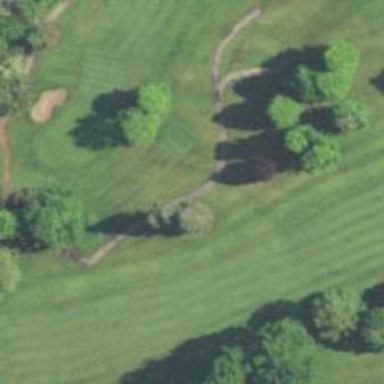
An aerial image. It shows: Path for both roads and golfers.